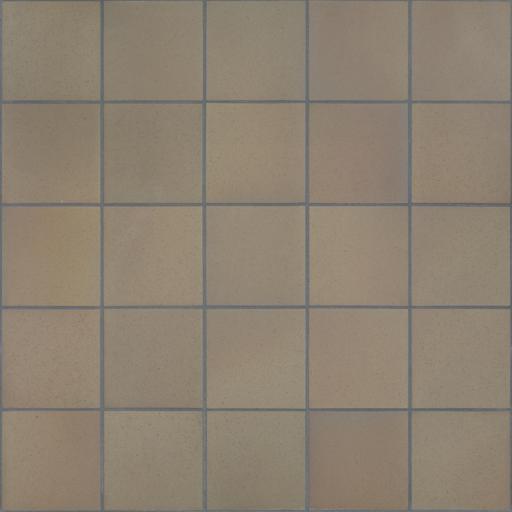
Tags: brown floor stone tiled tiles